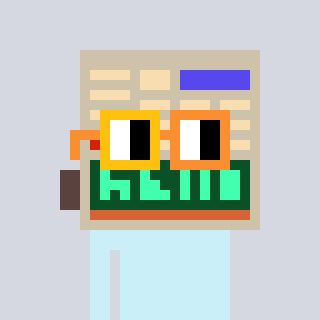
a pixel art character with square yellow and orange glasses, a calculator-shaped head and a orange-colored body on a cool background